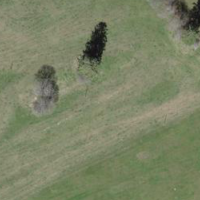
EUNIS habitat code: 52
Species observed at this site:
Clinopodium vulgare